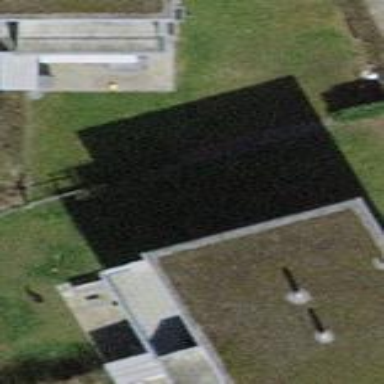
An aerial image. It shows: Building with flat roof.